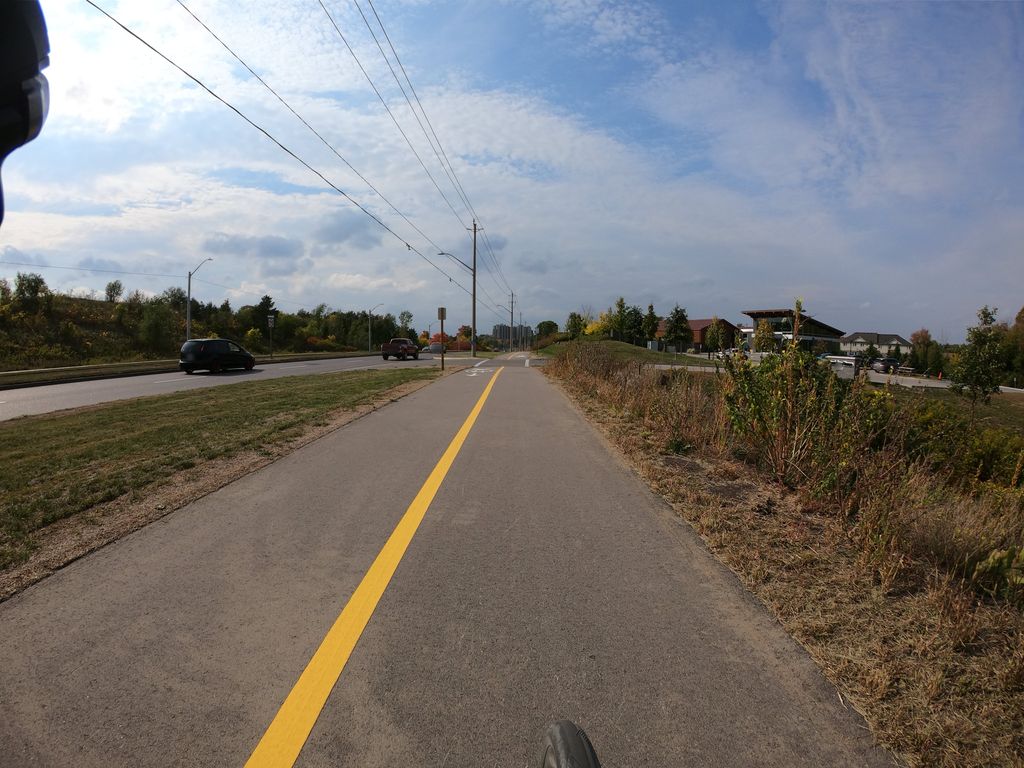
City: kitchener-waterloo